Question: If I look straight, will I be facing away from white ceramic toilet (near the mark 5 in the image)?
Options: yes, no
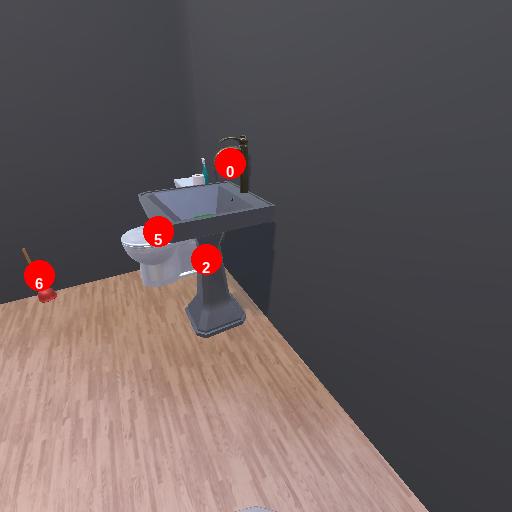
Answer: yes